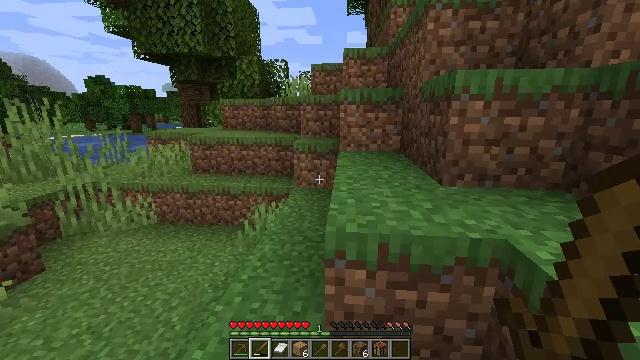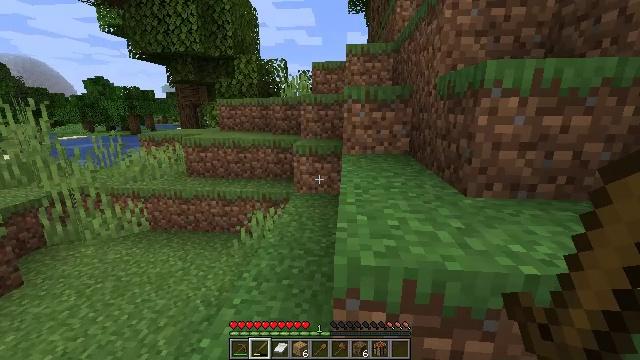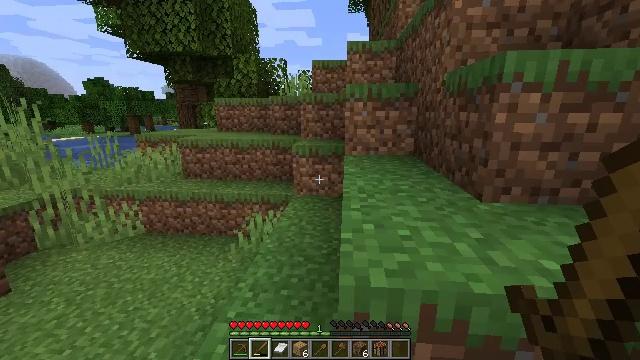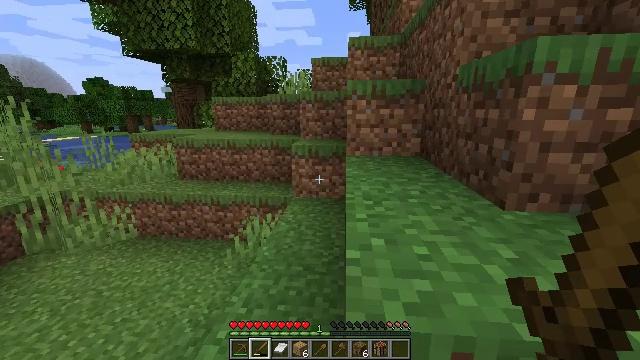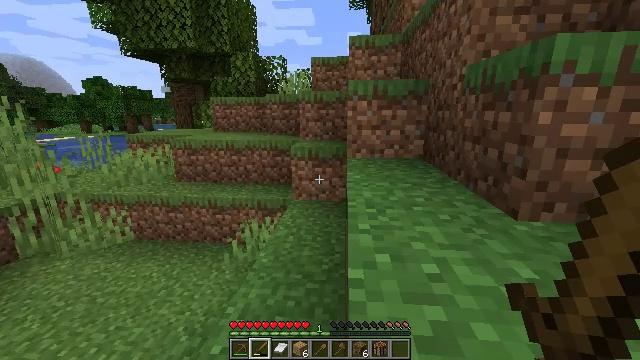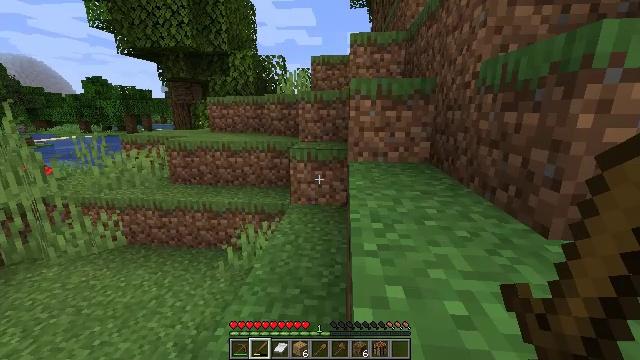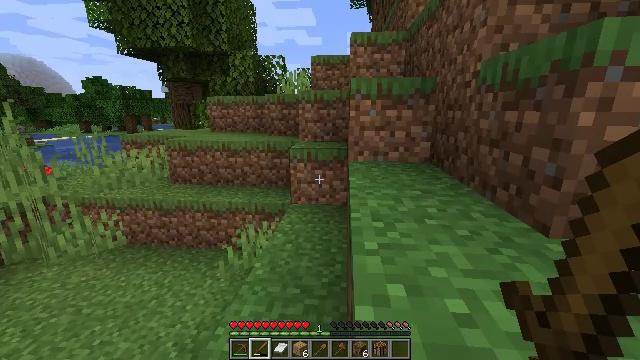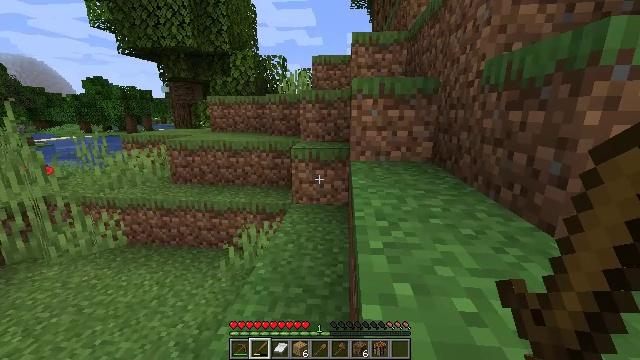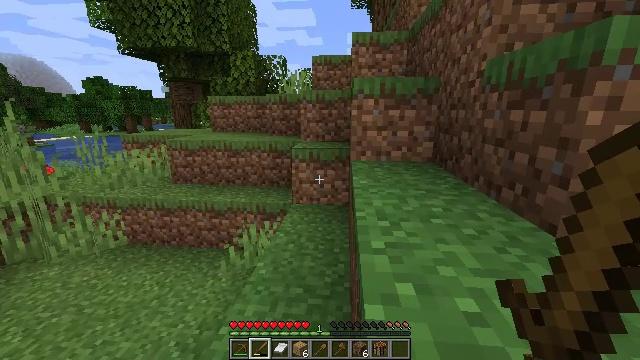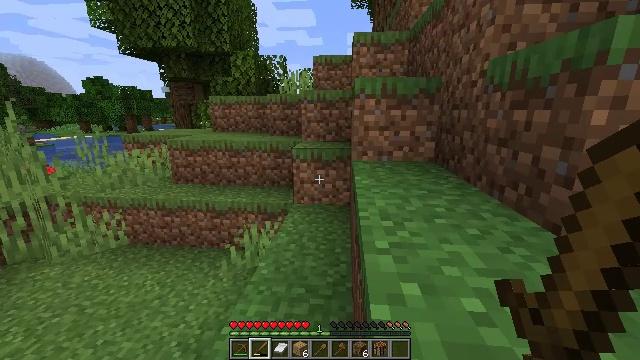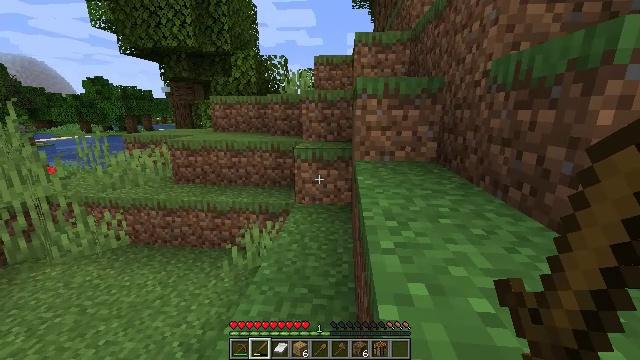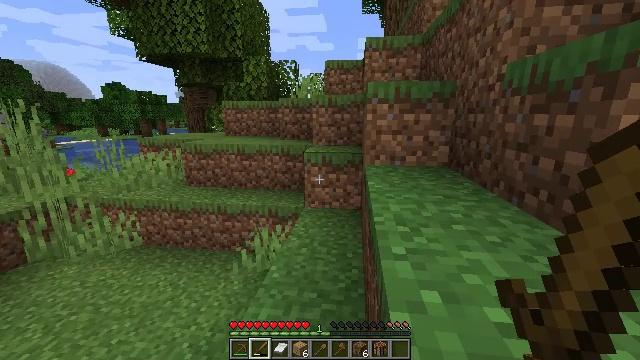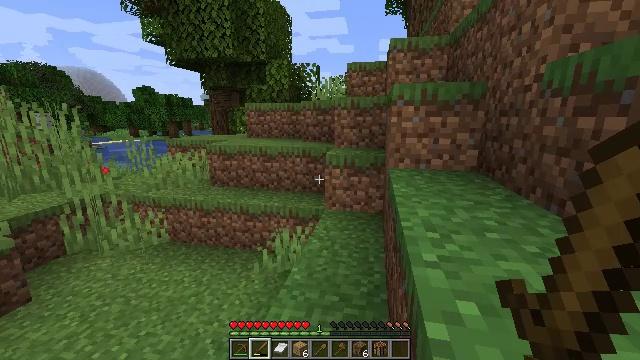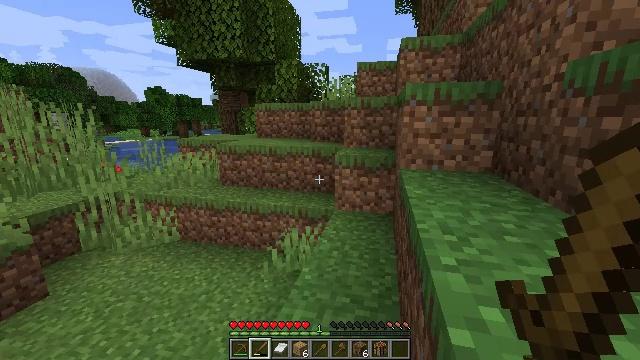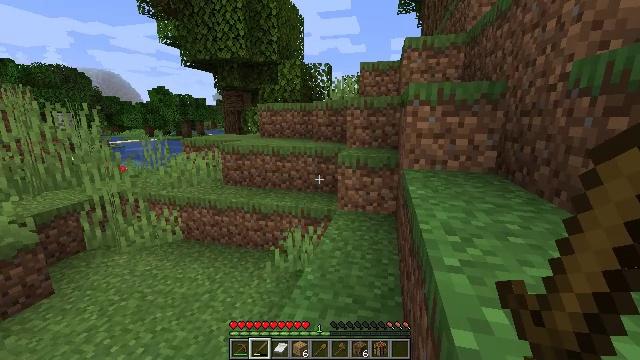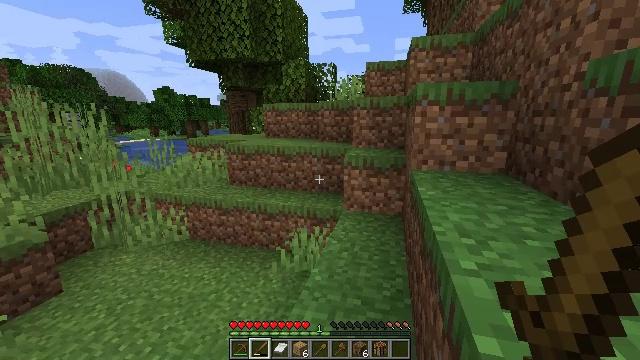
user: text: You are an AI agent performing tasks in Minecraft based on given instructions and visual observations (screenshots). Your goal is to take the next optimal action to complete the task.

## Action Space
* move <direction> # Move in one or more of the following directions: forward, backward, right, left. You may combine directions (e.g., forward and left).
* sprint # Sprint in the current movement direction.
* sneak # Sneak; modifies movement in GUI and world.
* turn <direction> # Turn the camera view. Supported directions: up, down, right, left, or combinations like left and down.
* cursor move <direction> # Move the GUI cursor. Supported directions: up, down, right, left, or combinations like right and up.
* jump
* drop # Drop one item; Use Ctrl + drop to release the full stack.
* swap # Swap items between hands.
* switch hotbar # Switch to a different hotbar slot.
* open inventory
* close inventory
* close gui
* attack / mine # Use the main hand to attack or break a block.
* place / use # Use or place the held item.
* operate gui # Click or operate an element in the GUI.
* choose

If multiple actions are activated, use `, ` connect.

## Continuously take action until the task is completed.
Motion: motion action
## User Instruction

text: Remove oak leaves from branches.
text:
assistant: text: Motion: move forward, sprint
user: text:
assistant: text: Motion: move forward, sprint
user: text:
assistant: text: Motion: move forward, sprint
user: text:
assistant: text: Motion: move forward, sprint
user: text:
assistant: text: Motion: move forward, sprint
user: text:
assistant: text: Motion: move forward, sprint
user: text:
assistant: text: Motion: move forward, sprint
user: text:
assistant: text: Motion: move forward, sprint
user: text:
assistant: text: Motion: move forward, sprint
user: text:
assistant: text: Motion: move forward, sprint
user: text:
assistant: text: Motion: move forward, sprint, turn left
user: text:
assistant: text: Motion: move forward, sprint, turn left
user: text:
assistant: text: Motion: move forward, sprint, turn left
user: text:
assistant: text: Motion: move forward, sprint
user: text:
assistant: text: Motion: move forward, sprint
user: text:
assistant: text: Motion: move forward, sprint, turn left
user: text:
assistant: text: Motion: move forward, sprint
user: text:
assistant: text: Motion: move forward, sprint
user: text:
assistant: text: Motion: move forward, sprint
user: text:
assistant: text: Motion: move forward, sprint
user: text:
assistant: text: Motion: move forward, sprint, turn right
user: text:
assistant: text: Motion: move forward, sprint, turn right
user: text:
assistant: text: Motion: move forward, sprint, turn right
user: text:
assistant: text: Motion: move forward, sprint, turn right
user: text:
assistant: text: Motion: move forward, sprint
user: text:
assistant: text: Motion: move forward, sprint
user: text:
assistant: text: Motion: move forward, sprint
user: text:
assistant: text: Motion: move forward, sprint
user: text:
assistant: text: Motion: move forward, sprint, turn left
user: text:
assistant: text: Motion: move forward, sprint, turn left